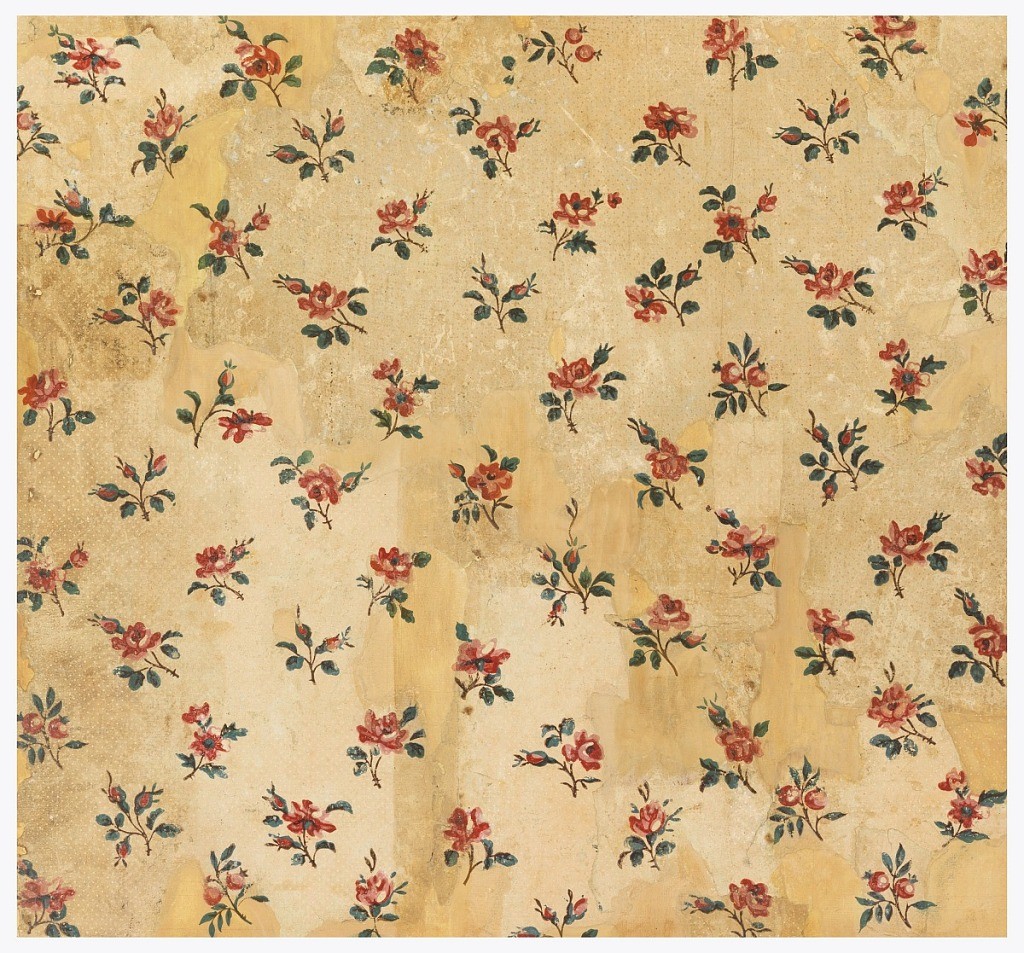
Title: Sidewall
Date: ca. 1780
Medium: Block-printed on handmade paper
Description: Square of paper, with rows of small clusters of roses and rosebuds. Ground speckled with white dotting. Printed in pink, green and white on pale brown ground.